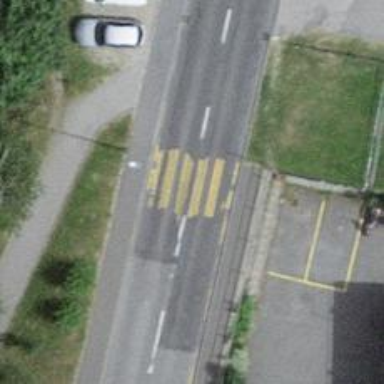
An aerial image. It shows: Marked zebra crossing on the road.